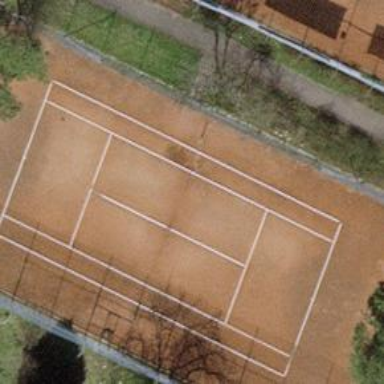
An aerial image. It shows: Tennis court with sandy surface located in pitch designated for leisure land.